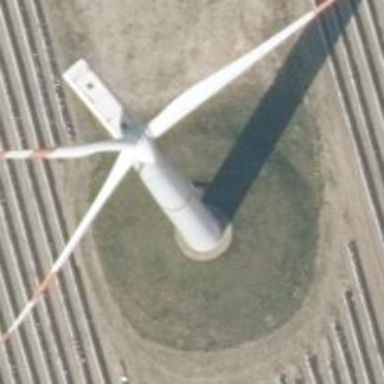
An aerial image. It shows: Wind power generator.